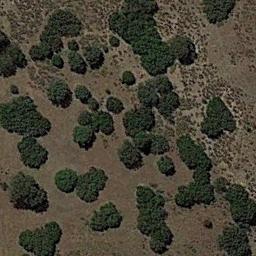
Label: chaparral